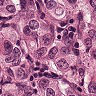
Metastatic tissue present: yes